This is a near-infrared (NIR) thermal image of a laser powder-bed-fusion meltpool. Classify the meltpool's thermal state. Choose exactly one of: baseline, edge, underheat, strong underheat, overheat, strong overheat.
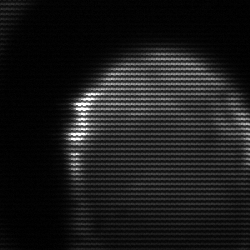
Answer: edge